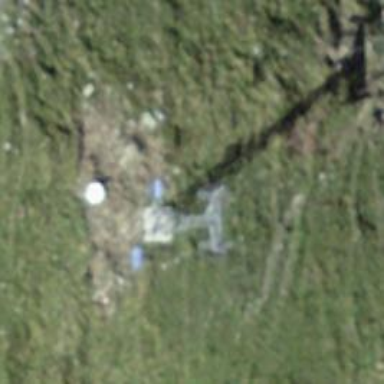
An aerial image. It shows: Pylon used for aerialway.